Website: home-depot
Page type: customer-info-address
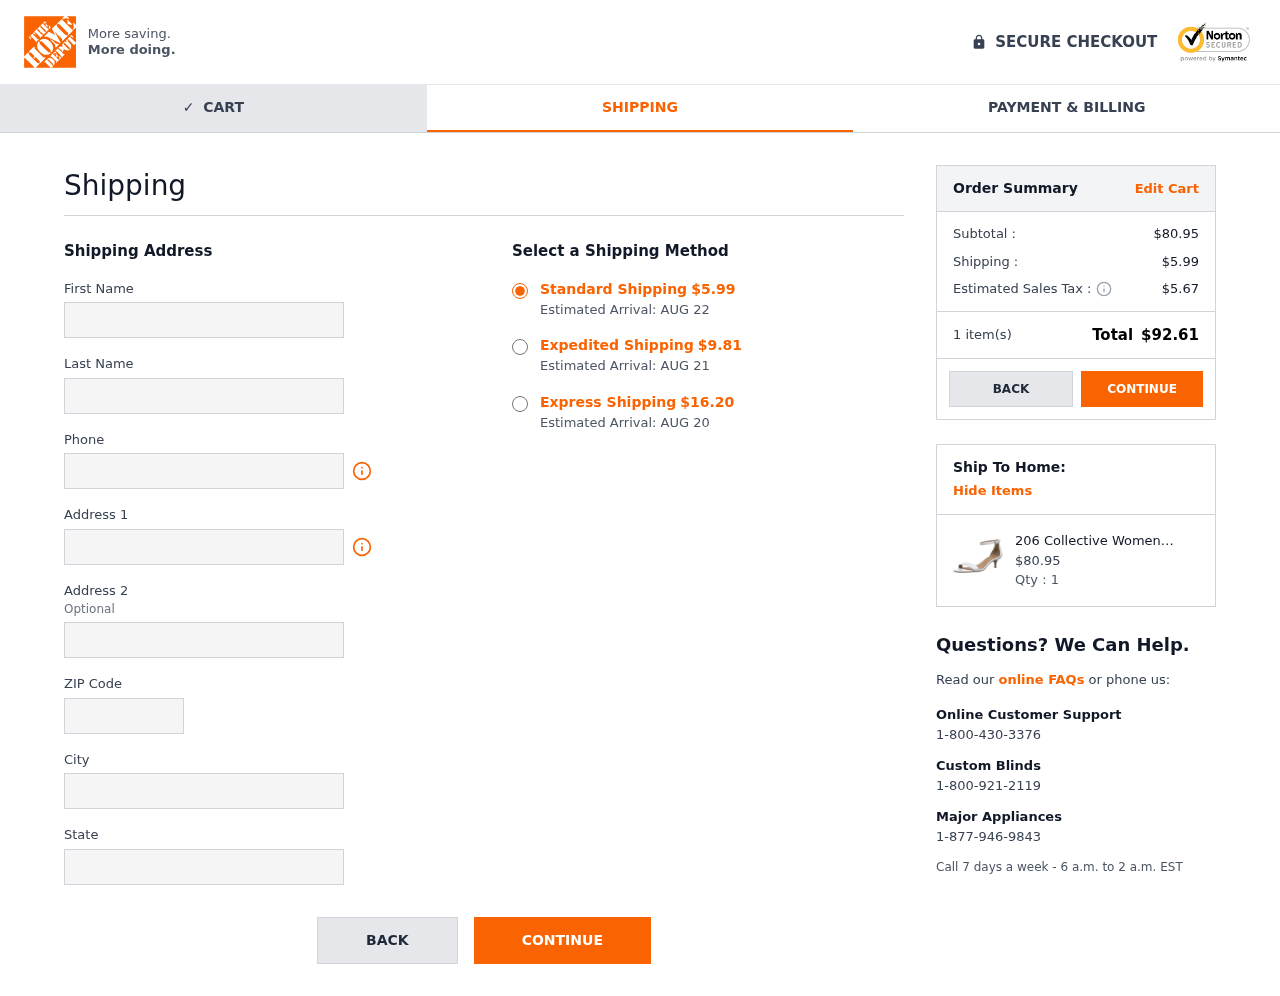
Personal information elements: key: PII_CITY
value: Lake Nicole
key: PII_FIRSTNAME
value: Zachary
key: PII_LASTNAME
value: Hopkins
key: PII_PHONE
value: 6338420374
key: PII_POSTCODE
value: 42902
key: PII_STATE
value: Utah
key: PII_STREET
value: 0476 Jones Harbors Suite 437
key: PII_STREET2
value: Suite 172
Product elements: key: PRODUCT1_NAME
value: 206 Collective Women's Eve Stiletto Heel Dress Sandal-Low Heeled
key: PRODUCT1_PRICE
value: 80.95
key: PRODUCT1_QUANTITY
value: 1
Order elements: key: ORDER_SHIPPING_COST
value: $5.99
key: ORDER_DELIVERY_DATE
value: Estimated Arrival: AUG 22
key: ORDER_SHIPPING_COST_EXPEDITED
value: $9.81
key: ORDER_DELIVERY_DATE_EXPEDITED
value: Estimated Arrival: AUG 21
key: ORDER_SHIPPING_COST_EXPRESS
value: $16.20
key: ORDER_DELIVERY_DATE_EXPRESS
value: Estimated Arrival: AUG 20
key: ORDER_SUBTOTAL
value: $80.95
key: ORDER_TAX
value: $5.67
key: ORDER_NUM_ITEMS
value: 1 item(s)
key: ORDER_TOTAL
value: $92.61